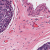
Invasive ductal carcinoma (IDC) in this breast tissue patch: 0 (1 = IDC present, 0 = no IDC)